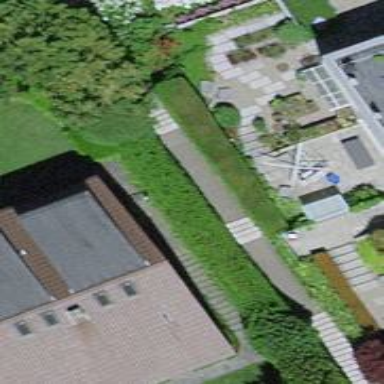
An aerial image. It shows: Set of concrete steps.